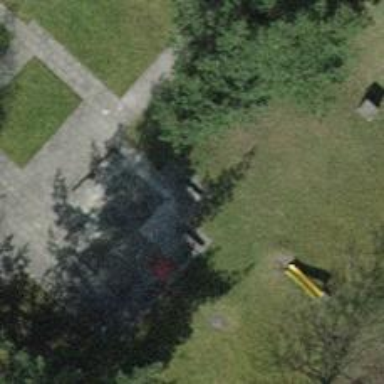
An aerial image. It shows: Bench for seating.